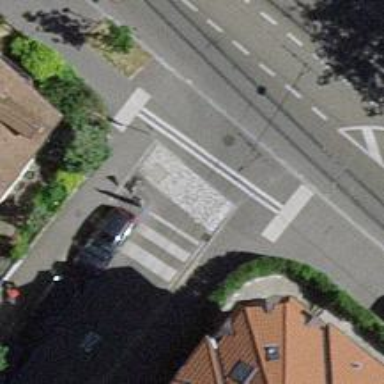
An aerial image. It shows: Marked road crossing.